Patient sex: M
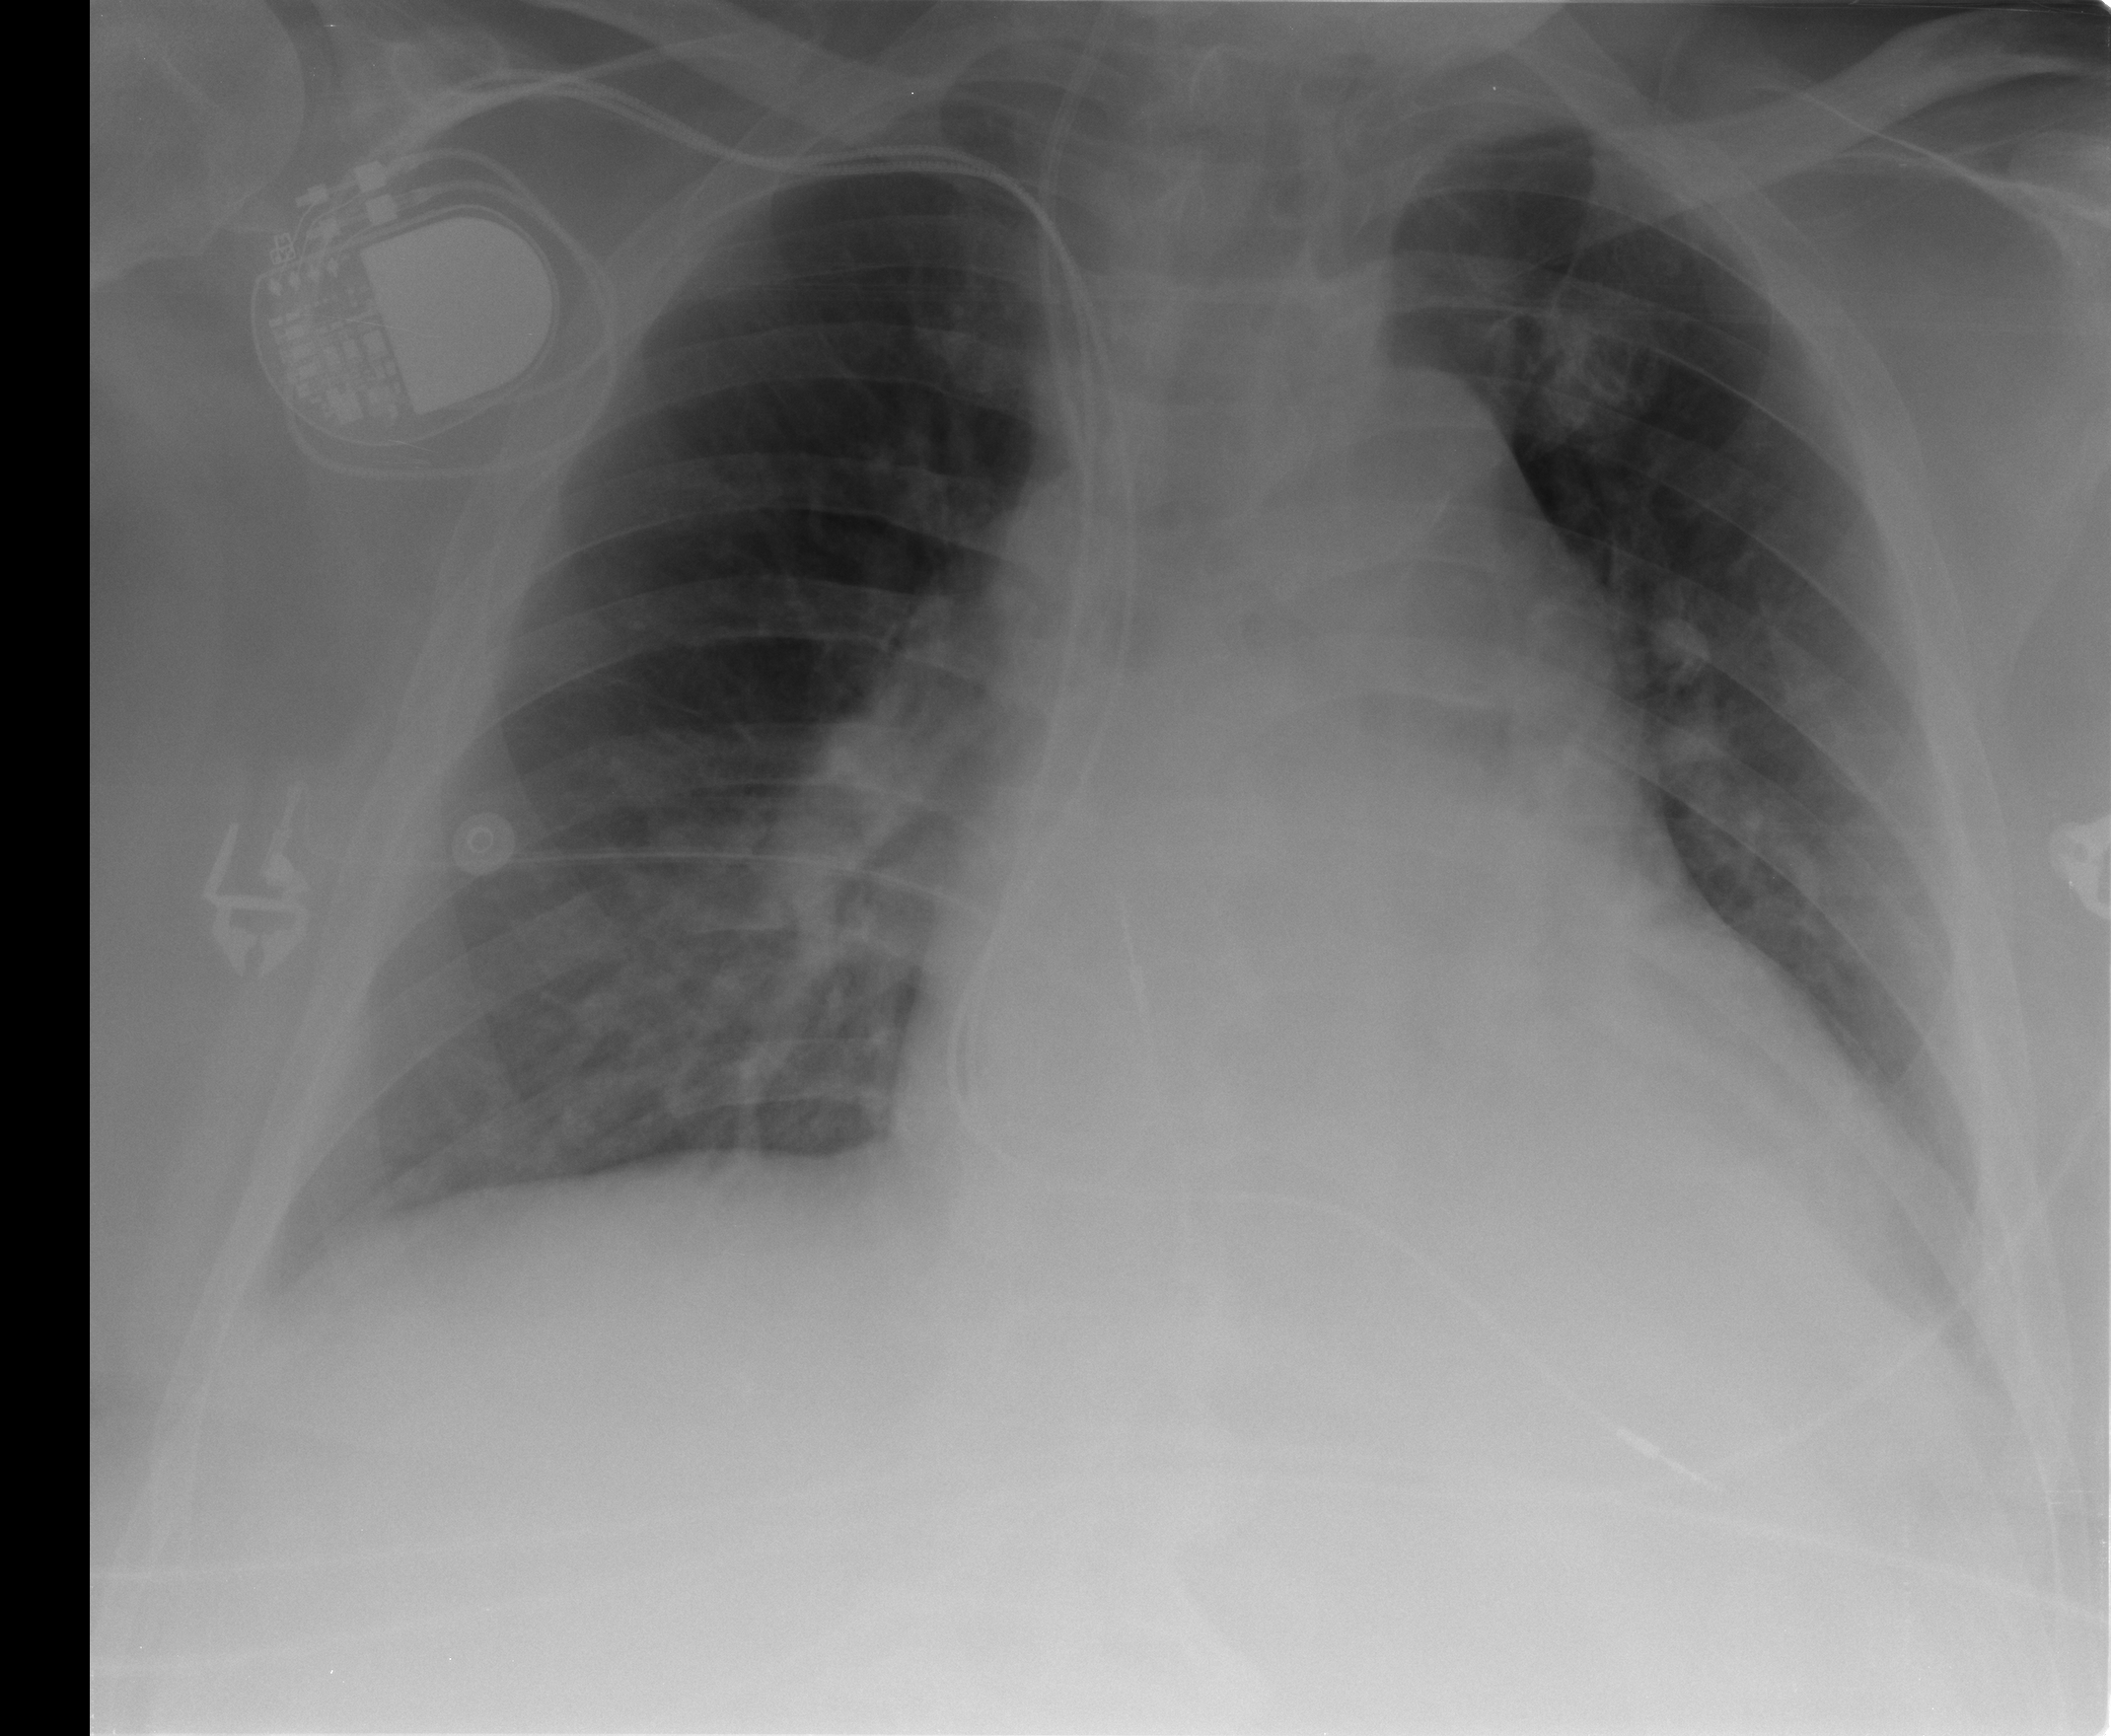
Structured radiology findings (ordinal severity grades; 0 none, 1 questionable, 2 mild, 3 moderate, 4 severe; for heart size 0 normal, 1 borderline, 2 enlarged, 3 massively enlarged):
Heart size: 3
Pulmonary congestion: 2
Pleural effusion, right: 0
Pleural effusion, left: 0
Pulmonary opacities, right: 2
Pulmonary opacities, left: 0
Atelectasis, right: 2
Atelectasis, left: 2